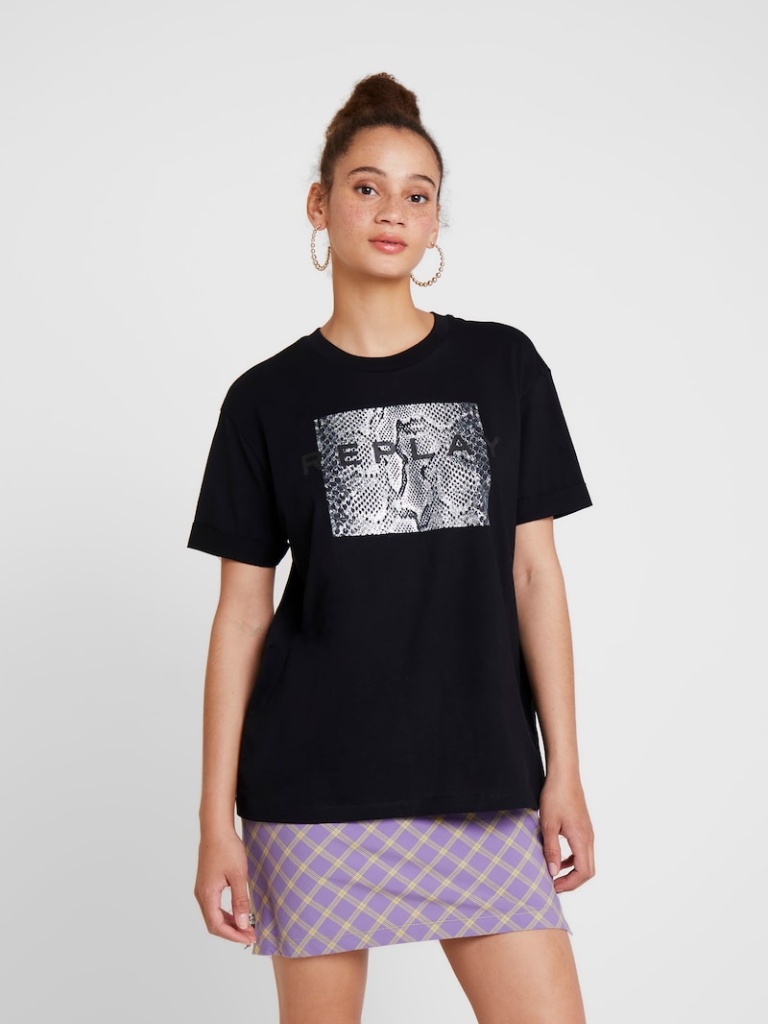
cotton relaxed short sleeve hip length Untucked crew t-shirt